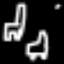
Label: chair